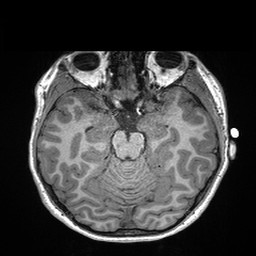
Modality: T1w
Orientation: coronal
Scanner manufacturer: siemens
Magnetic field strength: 3 T
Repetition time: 2.3 s
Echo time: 0.00298 s